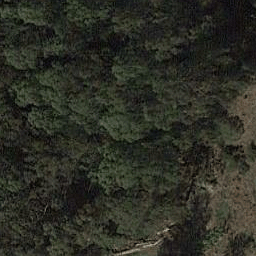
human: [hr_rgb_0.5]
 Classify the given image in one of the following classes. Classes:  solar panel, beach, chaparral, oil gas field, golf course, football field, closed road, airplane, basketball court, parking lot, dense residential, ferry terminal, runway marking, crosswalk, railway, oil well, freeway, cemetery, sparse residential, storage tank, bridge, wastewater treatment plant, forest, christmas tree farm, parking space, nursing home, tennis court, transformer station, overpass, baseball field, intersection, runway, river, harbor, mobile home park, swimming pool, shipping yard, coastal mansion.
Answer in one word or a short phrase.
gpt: forest